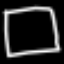
Label: square